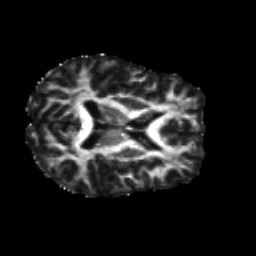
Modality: FA
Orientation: axial
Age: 21
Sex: male
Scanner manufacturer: siemens
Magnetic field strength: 3 T
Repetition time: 8.8 s
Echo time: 0.085 s